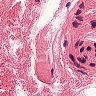
Metastatic tissue present: no